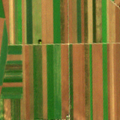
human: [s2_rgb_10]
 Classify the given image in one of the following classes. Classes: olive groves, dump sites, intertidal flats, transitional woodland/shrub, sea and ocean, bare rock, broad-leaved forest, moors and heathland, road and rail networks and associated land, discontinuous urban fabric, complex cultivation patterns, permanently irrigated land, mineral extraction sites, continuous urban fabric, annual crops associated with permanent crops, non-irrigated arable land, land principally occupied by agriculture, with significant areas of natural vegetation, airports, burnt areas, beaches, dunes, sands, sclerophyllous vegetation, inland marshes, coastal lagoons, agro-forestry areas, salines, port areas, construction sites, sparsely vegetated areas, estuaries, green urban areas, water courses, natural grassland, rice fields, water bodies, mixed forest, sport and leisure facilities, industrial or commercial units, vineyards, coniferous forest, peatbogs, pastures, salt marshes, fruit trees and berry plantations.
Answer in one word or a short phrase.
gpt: discontinuous urban fabric, non-irrigated arable land